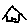
Label: house